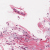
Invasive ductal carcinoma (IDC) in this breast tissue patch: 1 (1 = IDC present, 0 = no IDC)